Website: slack
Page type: payment
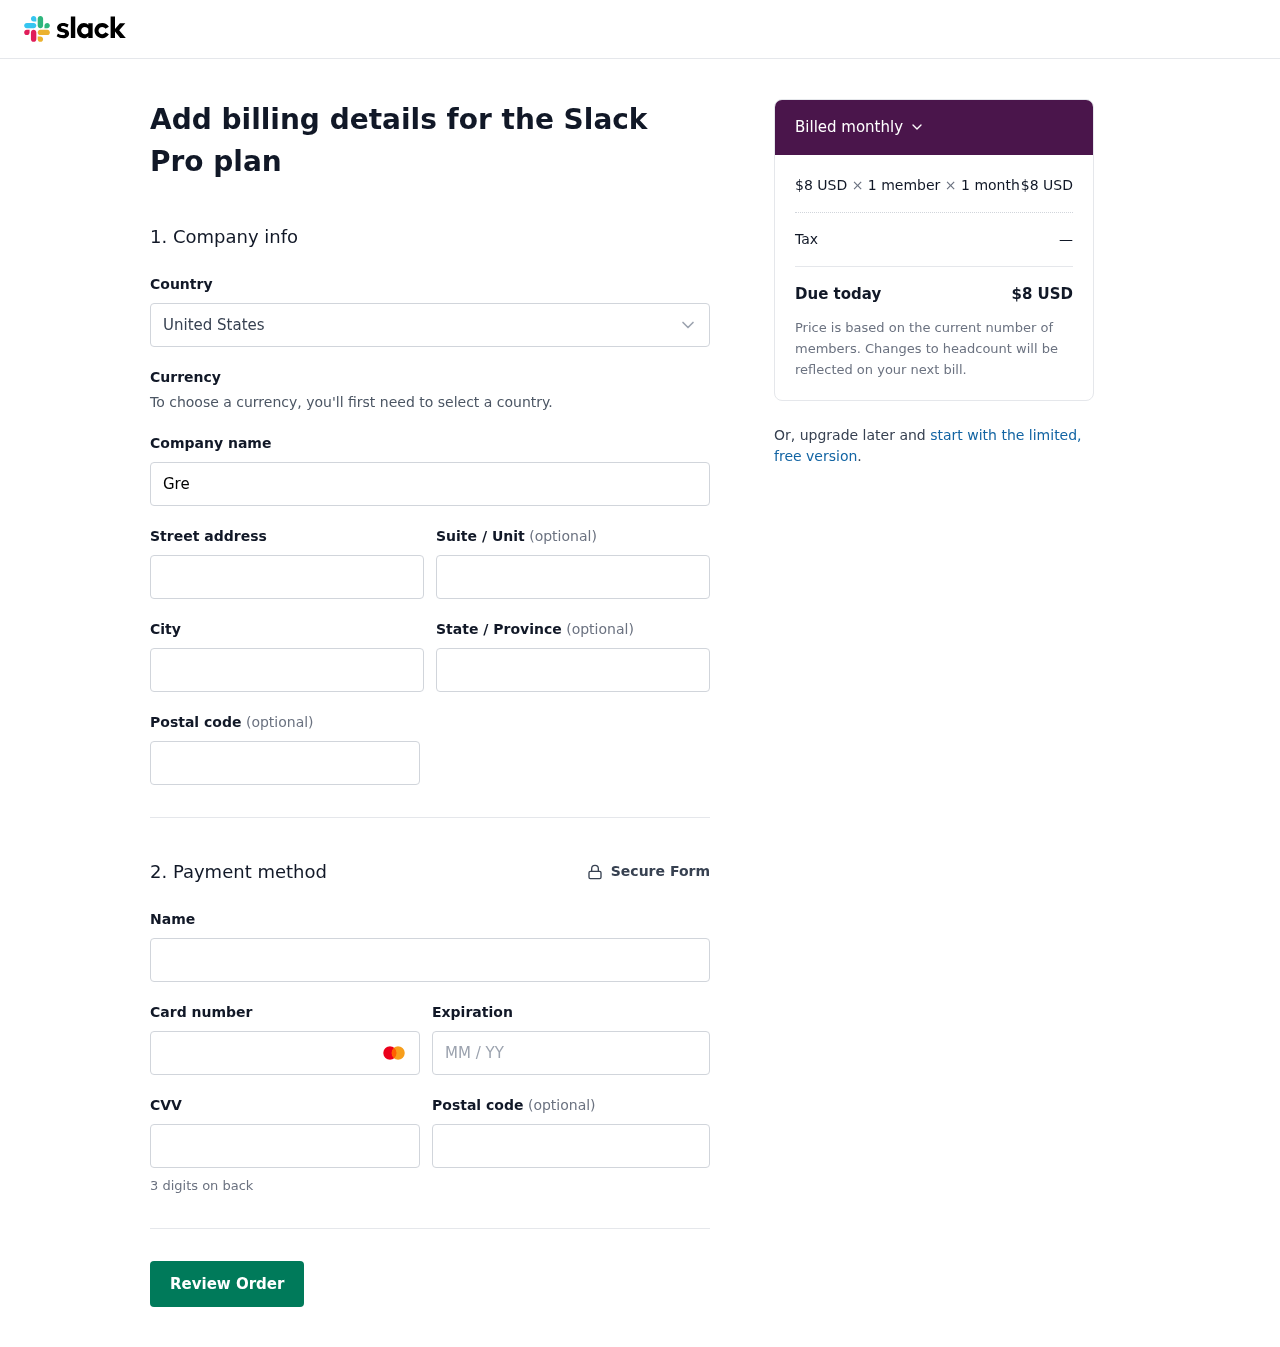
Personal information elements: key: PII_COUNTRY
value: United States
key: PII_COMPANY
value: Green PLC
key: PII_STREET
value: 814 Patricia Island Apt. 744
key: PII_STREET2
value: Apt. 712
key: PII_CITY
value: Ryantown
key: PII_STATE
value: New Jersey
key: PII_POSTCODE
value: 49788
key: PII_FULLNAME
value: Gerald Smith
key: PII_CARD_NUMBER
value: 2226 4010 5472 7254
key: PII_CARD_EXPIRY
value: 04/28
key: PII_CARD_CVV
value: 789
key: PII_POSTCODE2
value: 37681
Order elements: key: ORDER_PRICE_PER_MEMBER
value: $8 USD
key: ORDER_NUM_MEMBERS
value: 1 member
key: ORDER_NUM_MONTHS
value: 1 month
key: ORDER_SUBTOTAL
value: $8 USD
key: ORDER_TAX
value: —
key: ORDER_TOTAL
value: $8 USD